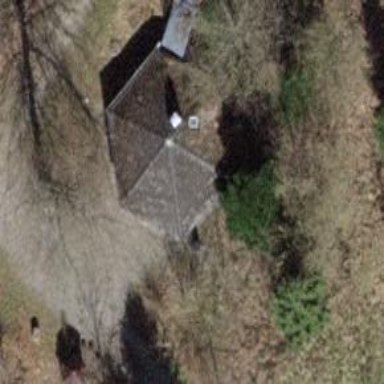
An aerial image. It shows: Shelter with picnic shelter type on building roof.